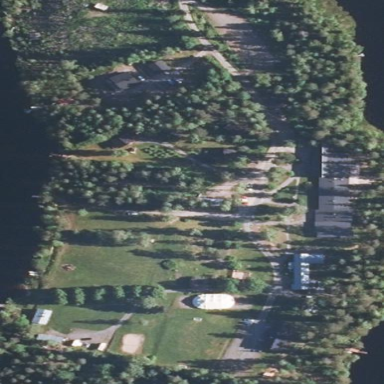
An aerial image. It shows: Resort for tourism.